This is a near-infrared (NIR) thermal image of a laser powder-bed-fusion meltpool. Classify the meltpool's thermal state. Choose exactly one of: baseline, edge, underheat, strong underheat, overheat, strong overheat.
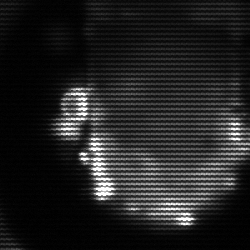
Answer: baseline